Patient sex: M
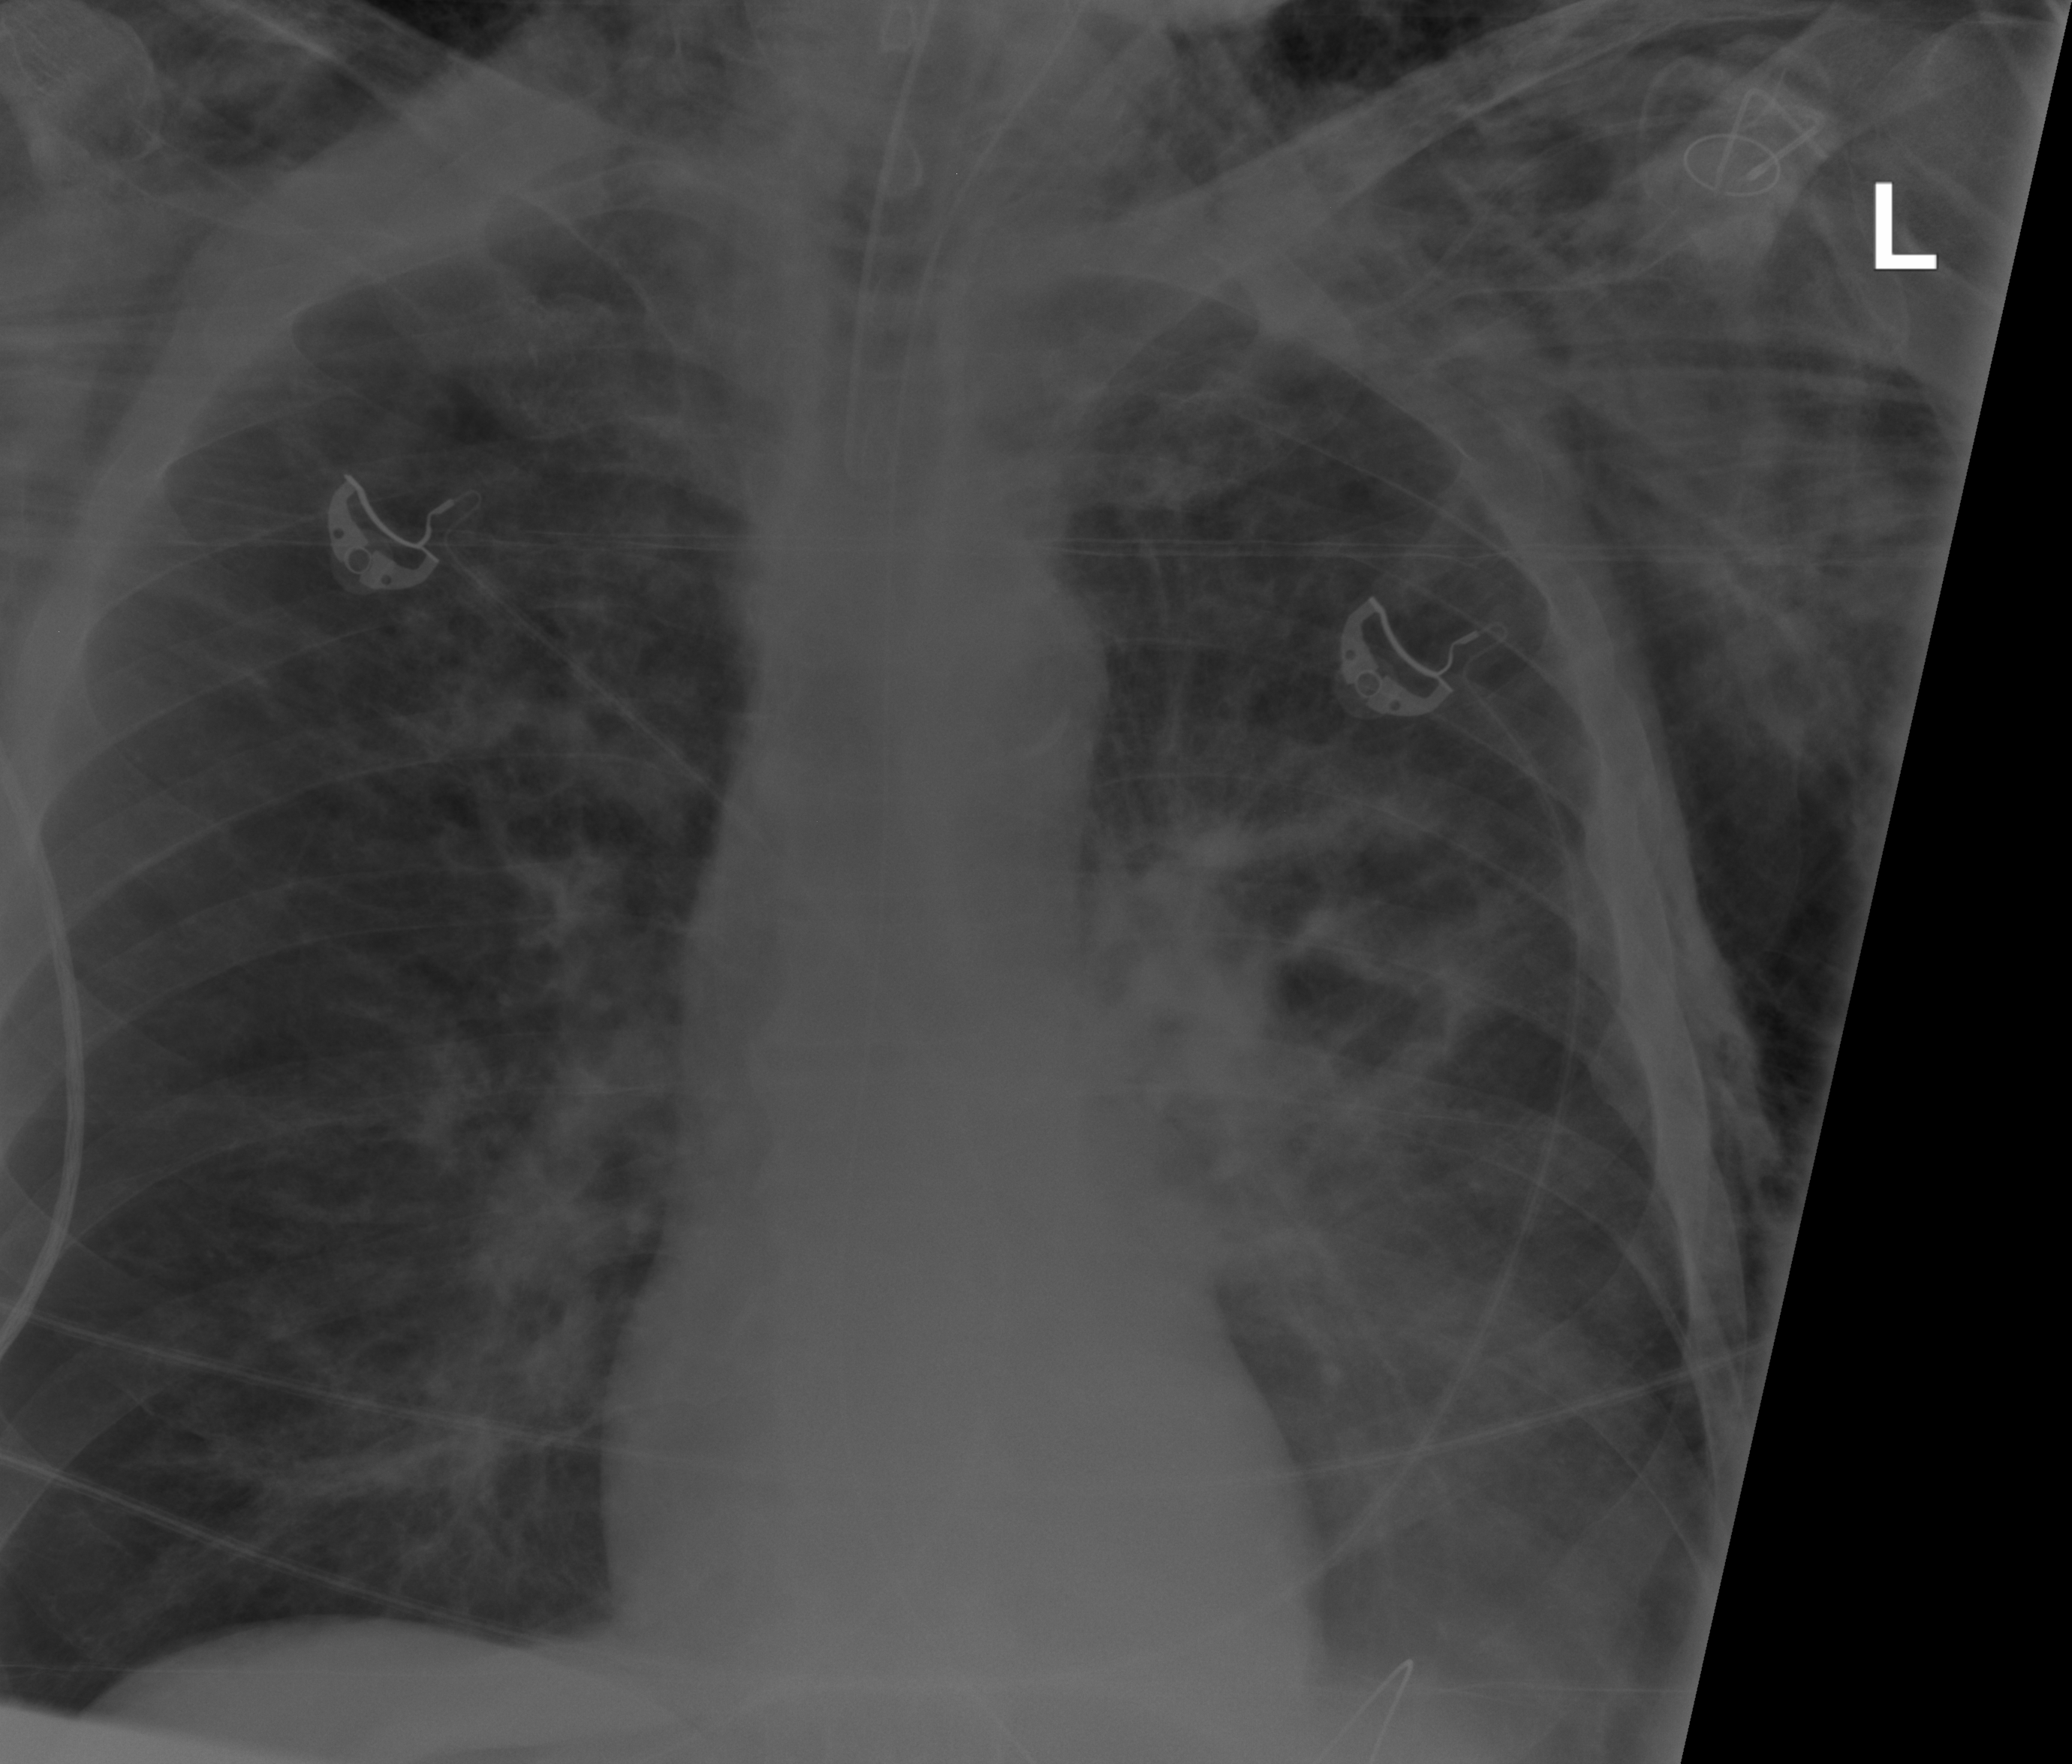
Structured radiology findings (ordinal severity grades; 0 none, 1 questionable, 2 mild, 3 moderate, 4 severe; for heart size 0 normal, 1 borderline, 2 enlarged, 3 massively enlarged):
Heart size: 0
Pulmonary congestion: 0
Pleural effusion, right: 0
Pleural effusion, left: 0
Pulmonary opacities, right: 0
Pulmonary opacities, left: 3
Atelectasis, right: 2
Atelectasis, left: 2